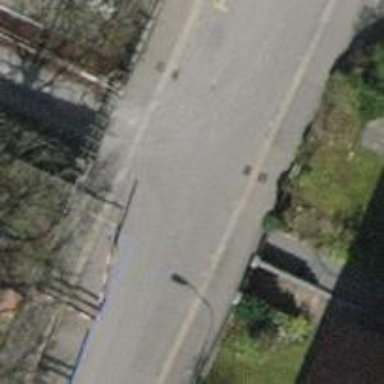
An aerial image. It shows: Residential road with asphalt surface. Both sides have sidewalks.